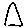
Label: triangle